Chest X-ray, PA view. Patient: 64 years old, sex M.
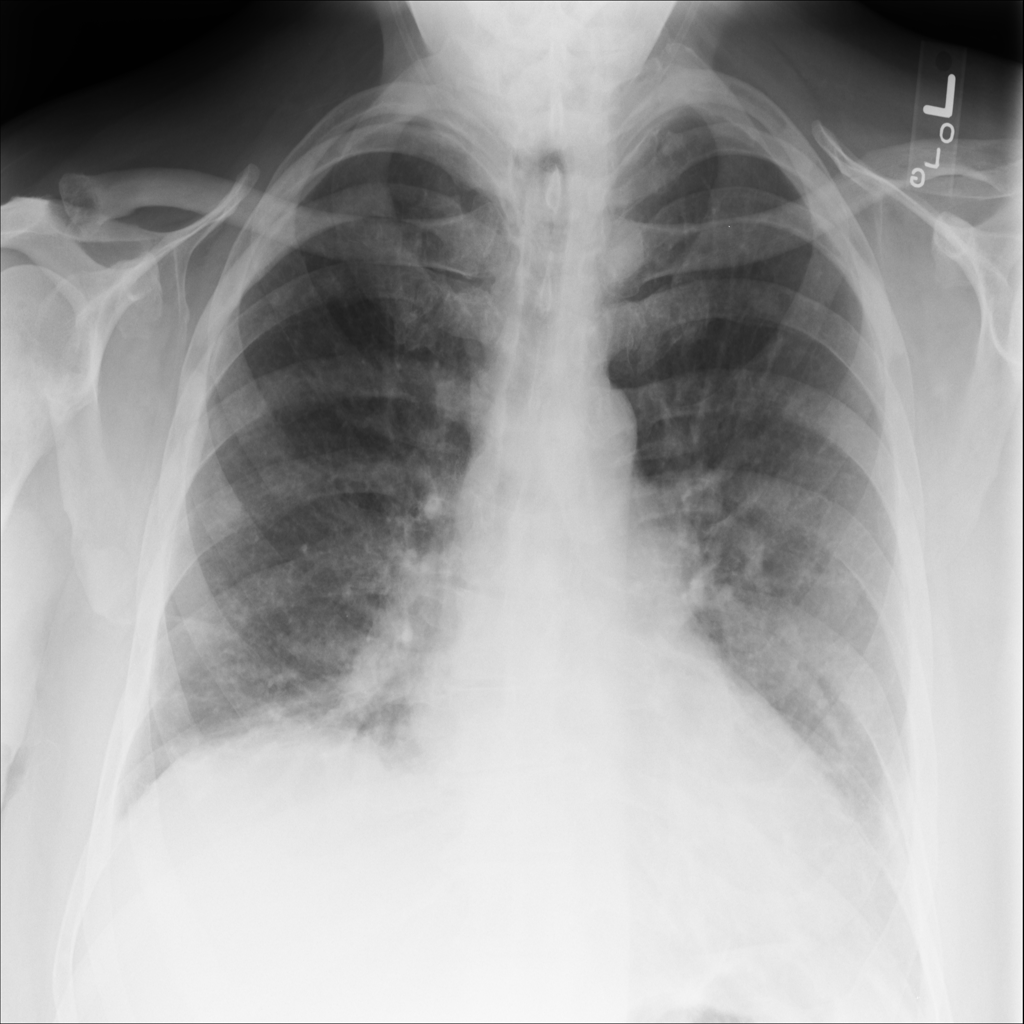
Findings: Atelectasis, Cardiomegaly, Effusion